Question: The text isn't properly recognized from the following image, although it's working for other images:

'''
from PIL import Image
from pytesseract import pytesseract
pytesseract.tesseract_cmd = (r'C:\Users\SPT\AppData\Local\Programs\Tesseract-OCR\tesseract.exe')
img = Image.open(r'C:\Users\SPT\Desktop\Bot\bot\savedimage.png')
x = pytesseract.image_to_string(img)
print(x)
'''
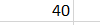
Answer: Keep <URL> nearby, when using 'tesseract'.
Your input is some three-channel RGB image. First try, even before <URL>, would be to convert to single-channel grayscale:
'''
from PIL import Image
from pytesseract import pytesseract
img = Image.open('b8JEG.png').convert('L')
x = pytesseract.image_to_string(img)
print(repr(x))
# '40
'
'''
As you can see, that already helped.
Alternatively, have a look at the <URL> section. Mode 6 seems reasonable here:
'''
from PIL import Image
from pytesseract import pytesseract
img = Image.open('b8JEG.png')
x = pytesseract.image_to_string(img, config='-psm 6')
print(repr(x))
# '40
'
'''
That also does the job.
'''
----------------------------------------
System information
----------------------------------------
Platform: Windows-10-10.0.16299-SP0
Python: 3.9.1
PyCharm: 2021.1.1
Pillow: 8.2.0
pytesseract: 4.00.00alpha
----------------------------------------
'''